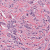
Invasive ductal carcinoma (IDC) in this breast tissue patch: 1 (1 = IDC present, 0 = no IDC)